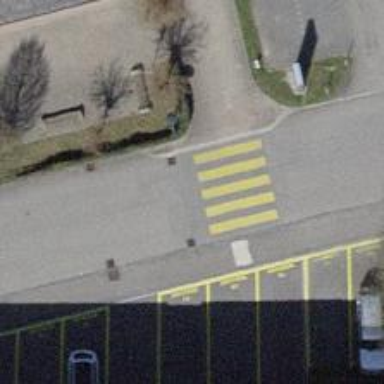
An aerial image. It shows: Uncontrolled zebra crossing on the road.